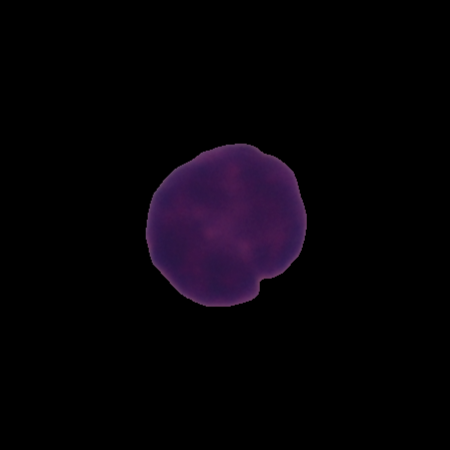
Label: healthy